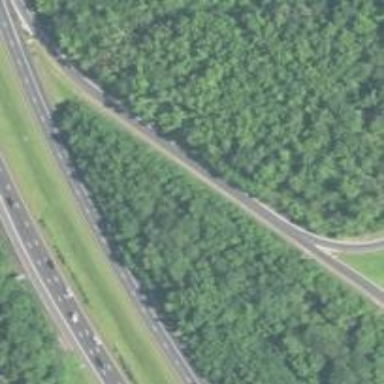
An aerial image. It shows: Motorway link road with diamond junction.